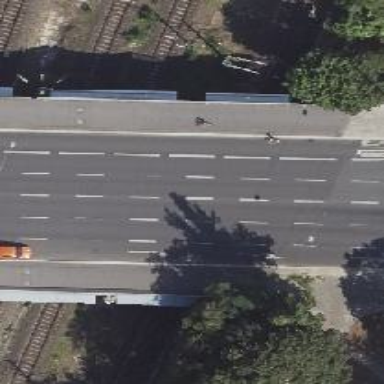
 featuring bridge. There is separate sidewalk and left cycleway sharing the busway."